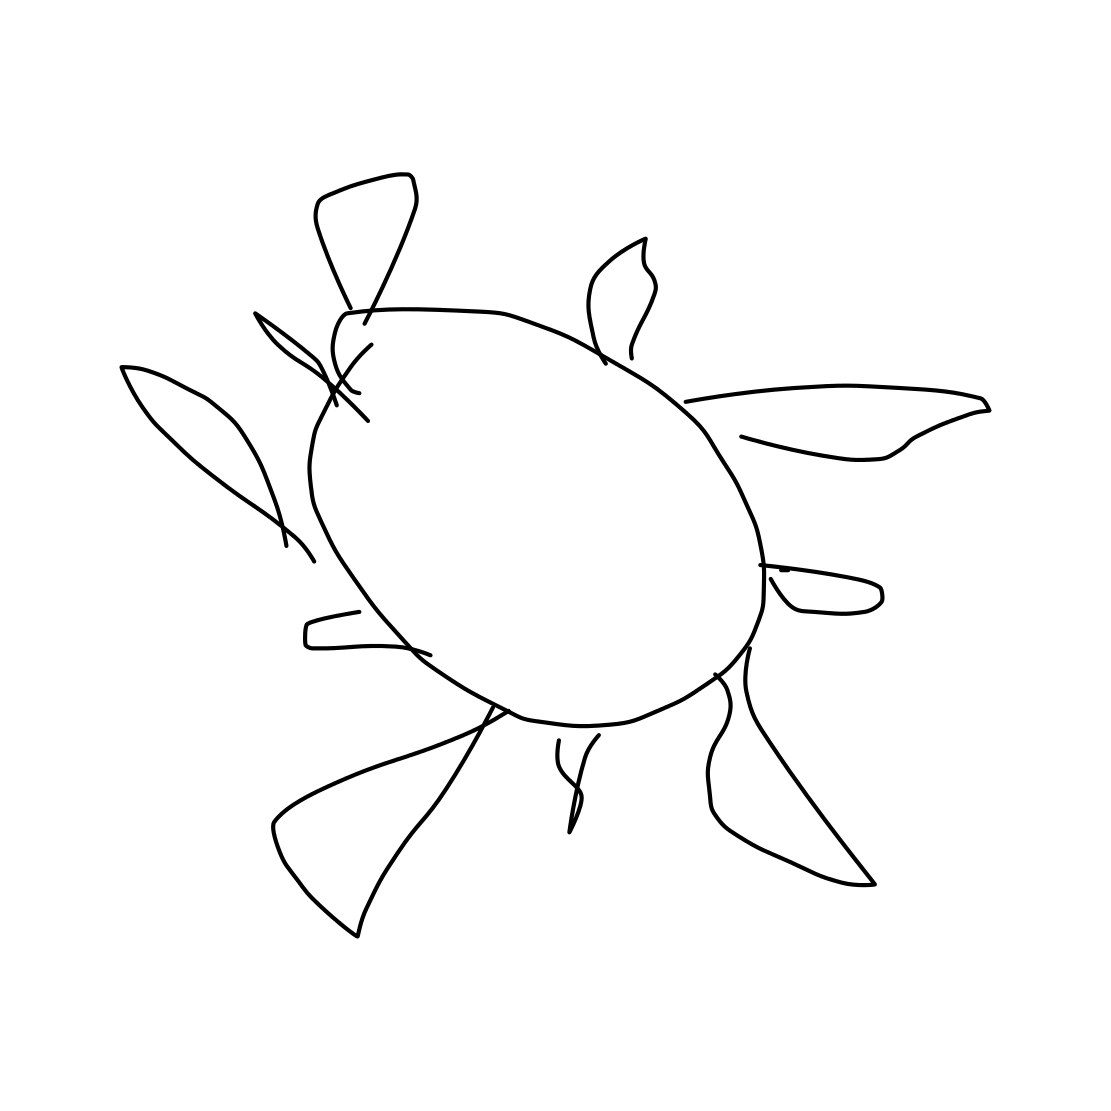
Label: sun